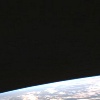
Label: space